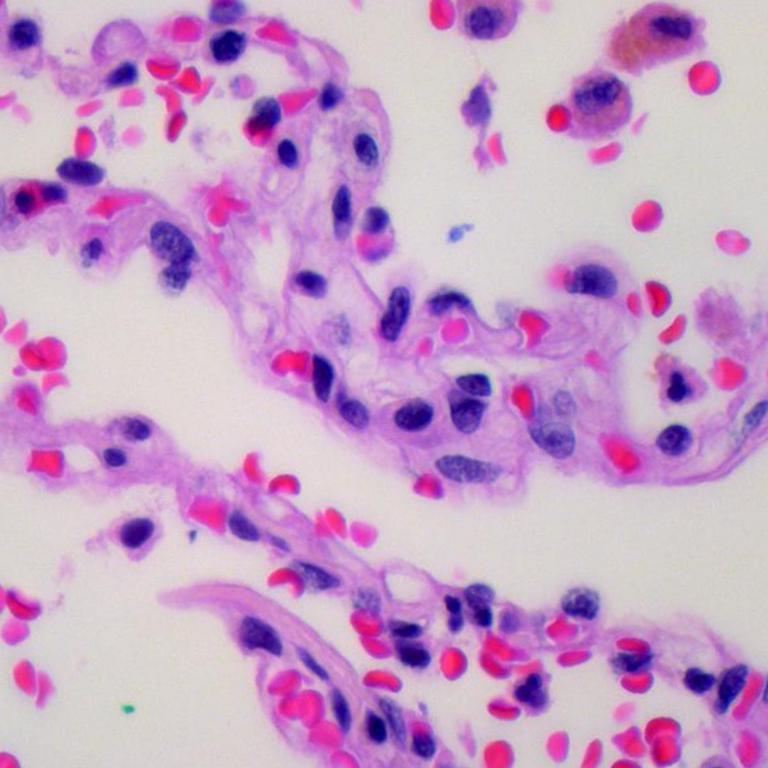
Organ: lung
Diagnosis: benign